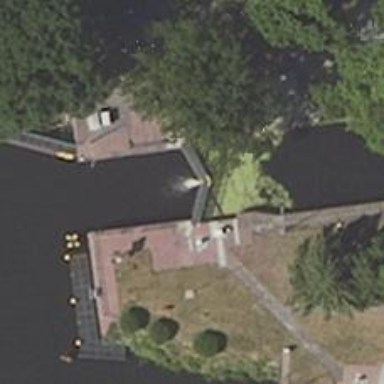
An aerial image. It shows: Lock gate on waterway.